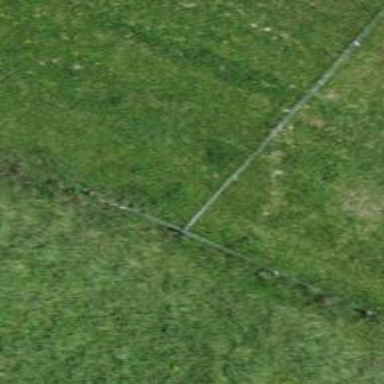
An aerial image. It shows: Fence.